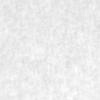
Label: no_change